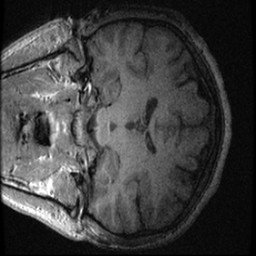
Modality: T1w
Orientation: coronal
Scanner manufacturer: ge
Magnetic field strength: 3 T
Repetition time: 0.007008 s
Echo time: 0.002612 s